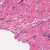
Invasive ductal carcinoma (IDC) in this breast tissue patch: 0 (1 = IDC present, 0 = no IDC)